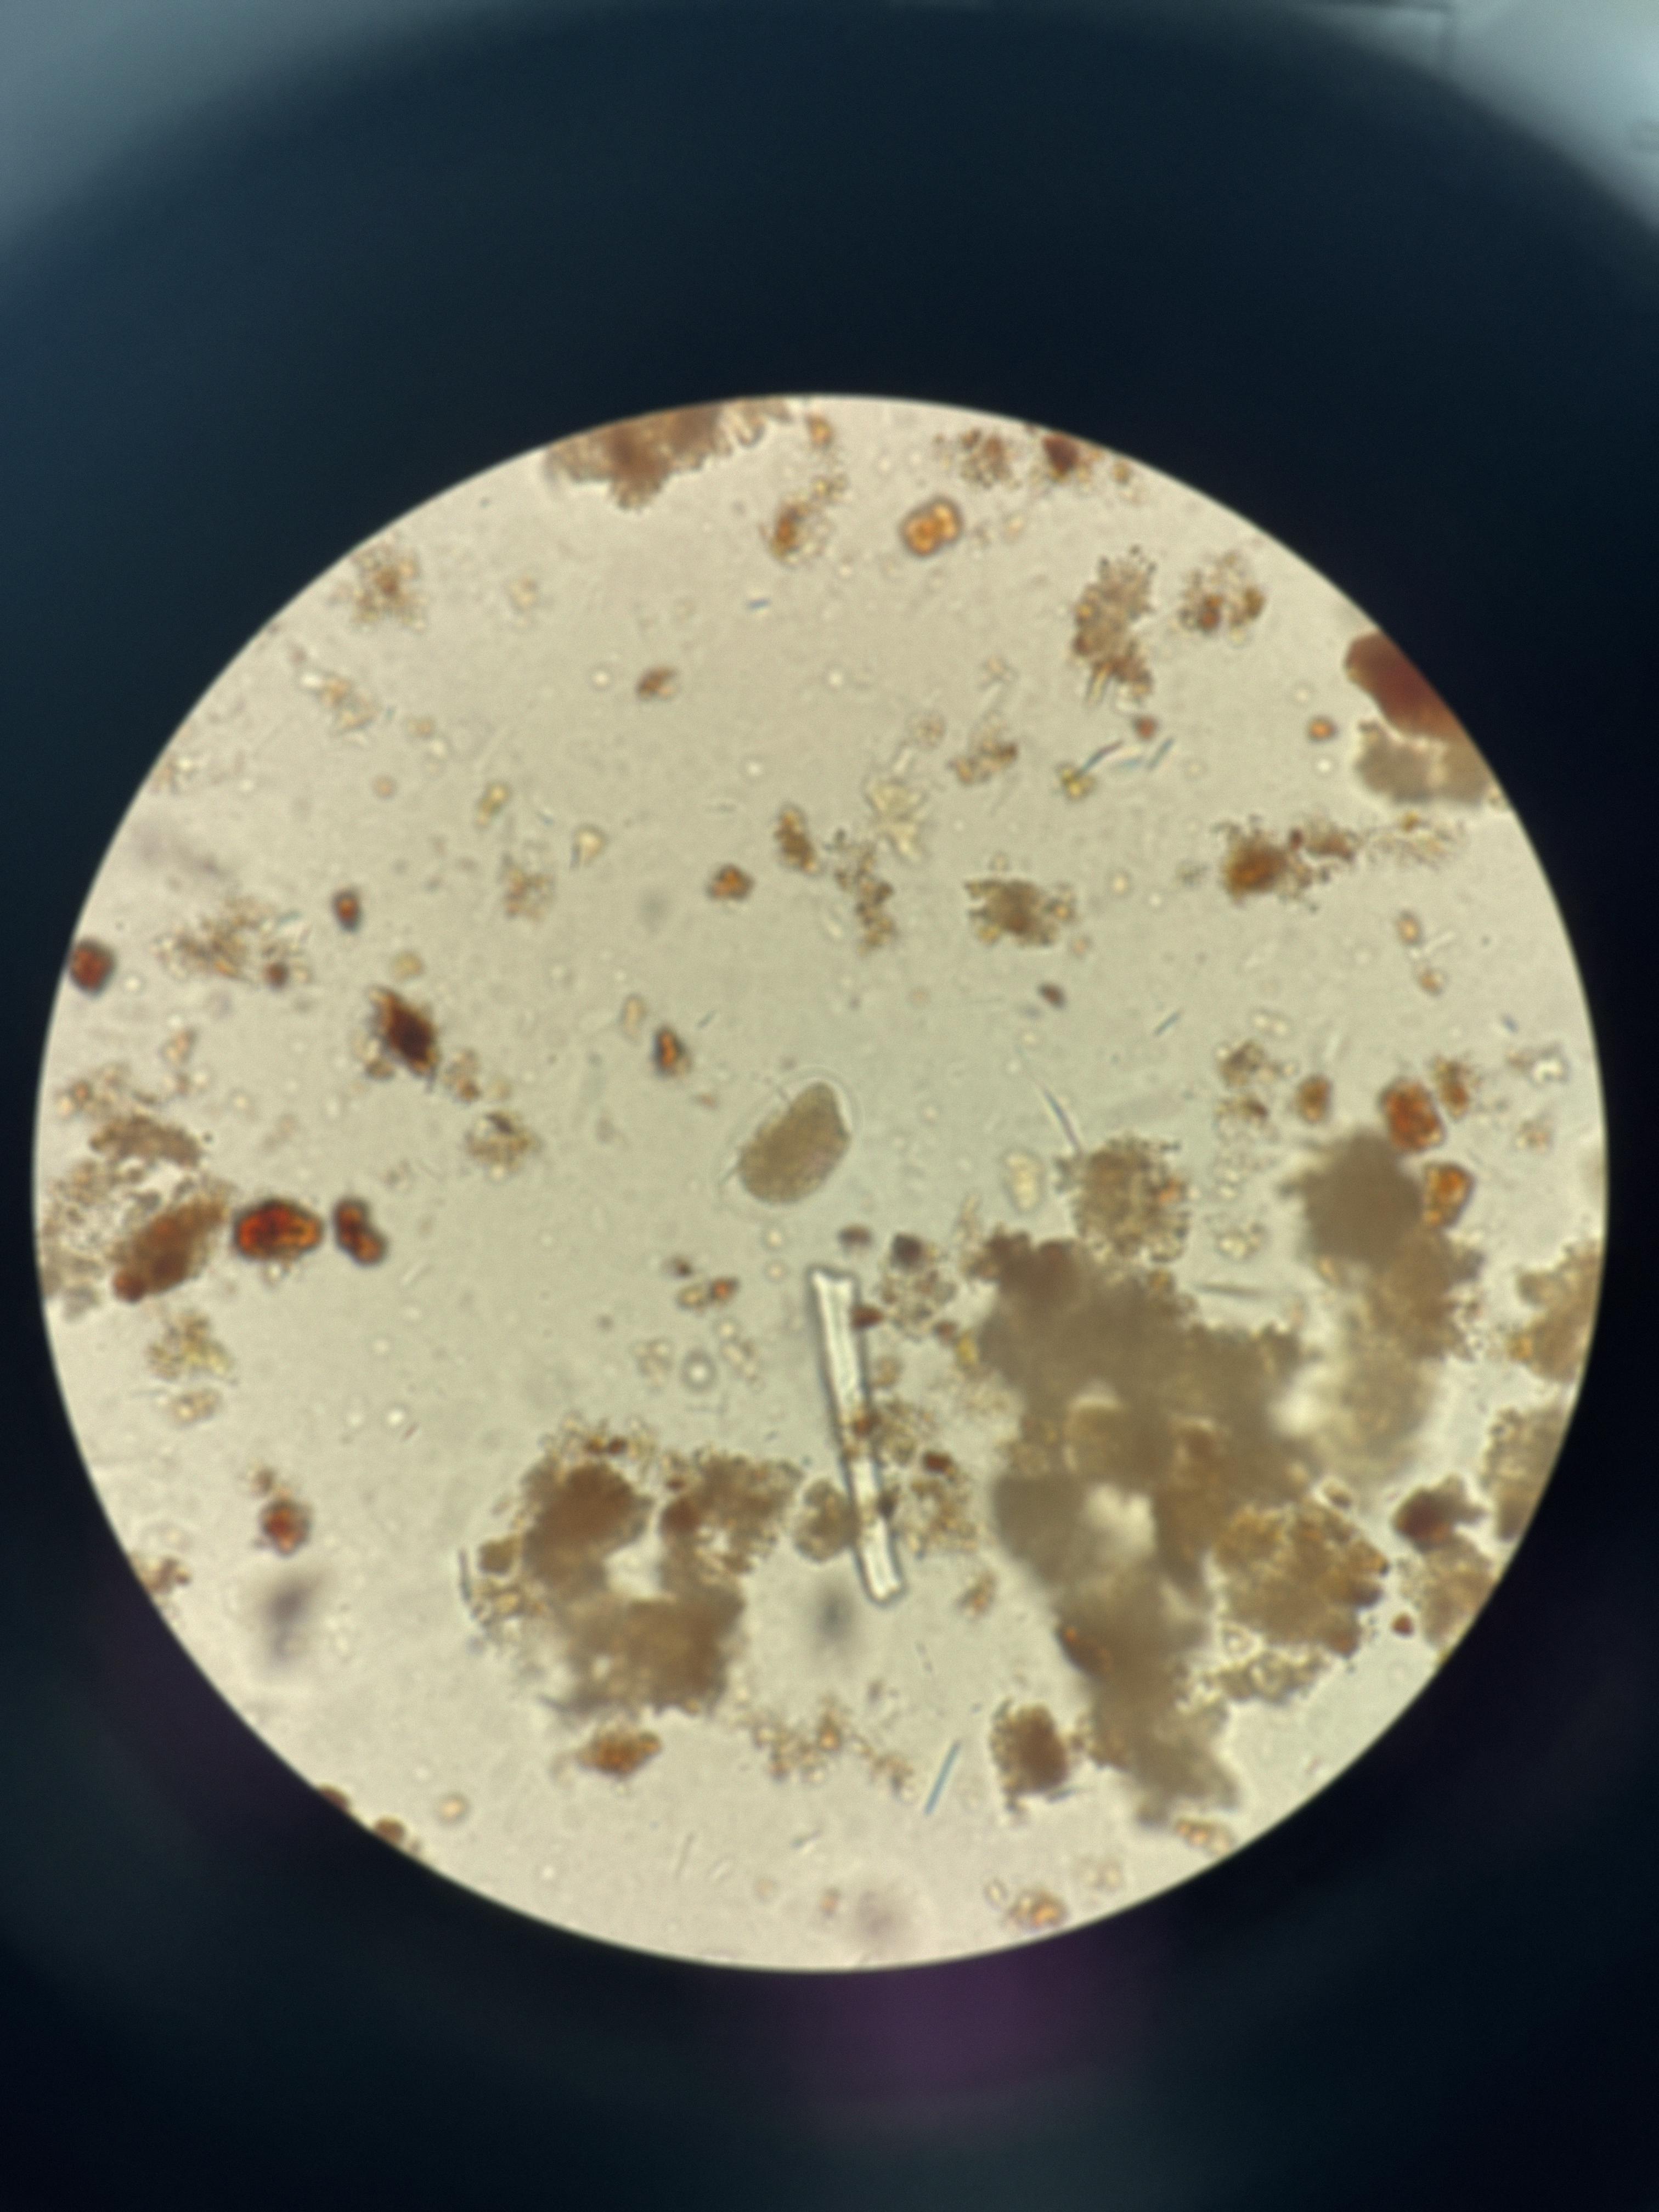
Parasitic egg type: Hookworm egg